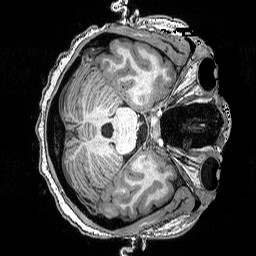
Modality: T1w
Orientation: axial
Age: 18
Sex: female
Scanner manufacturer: siemens
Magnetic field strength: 3 T
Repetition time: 2.5 s
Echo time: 0.00343 s